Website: home-depot
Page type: customer-info-address
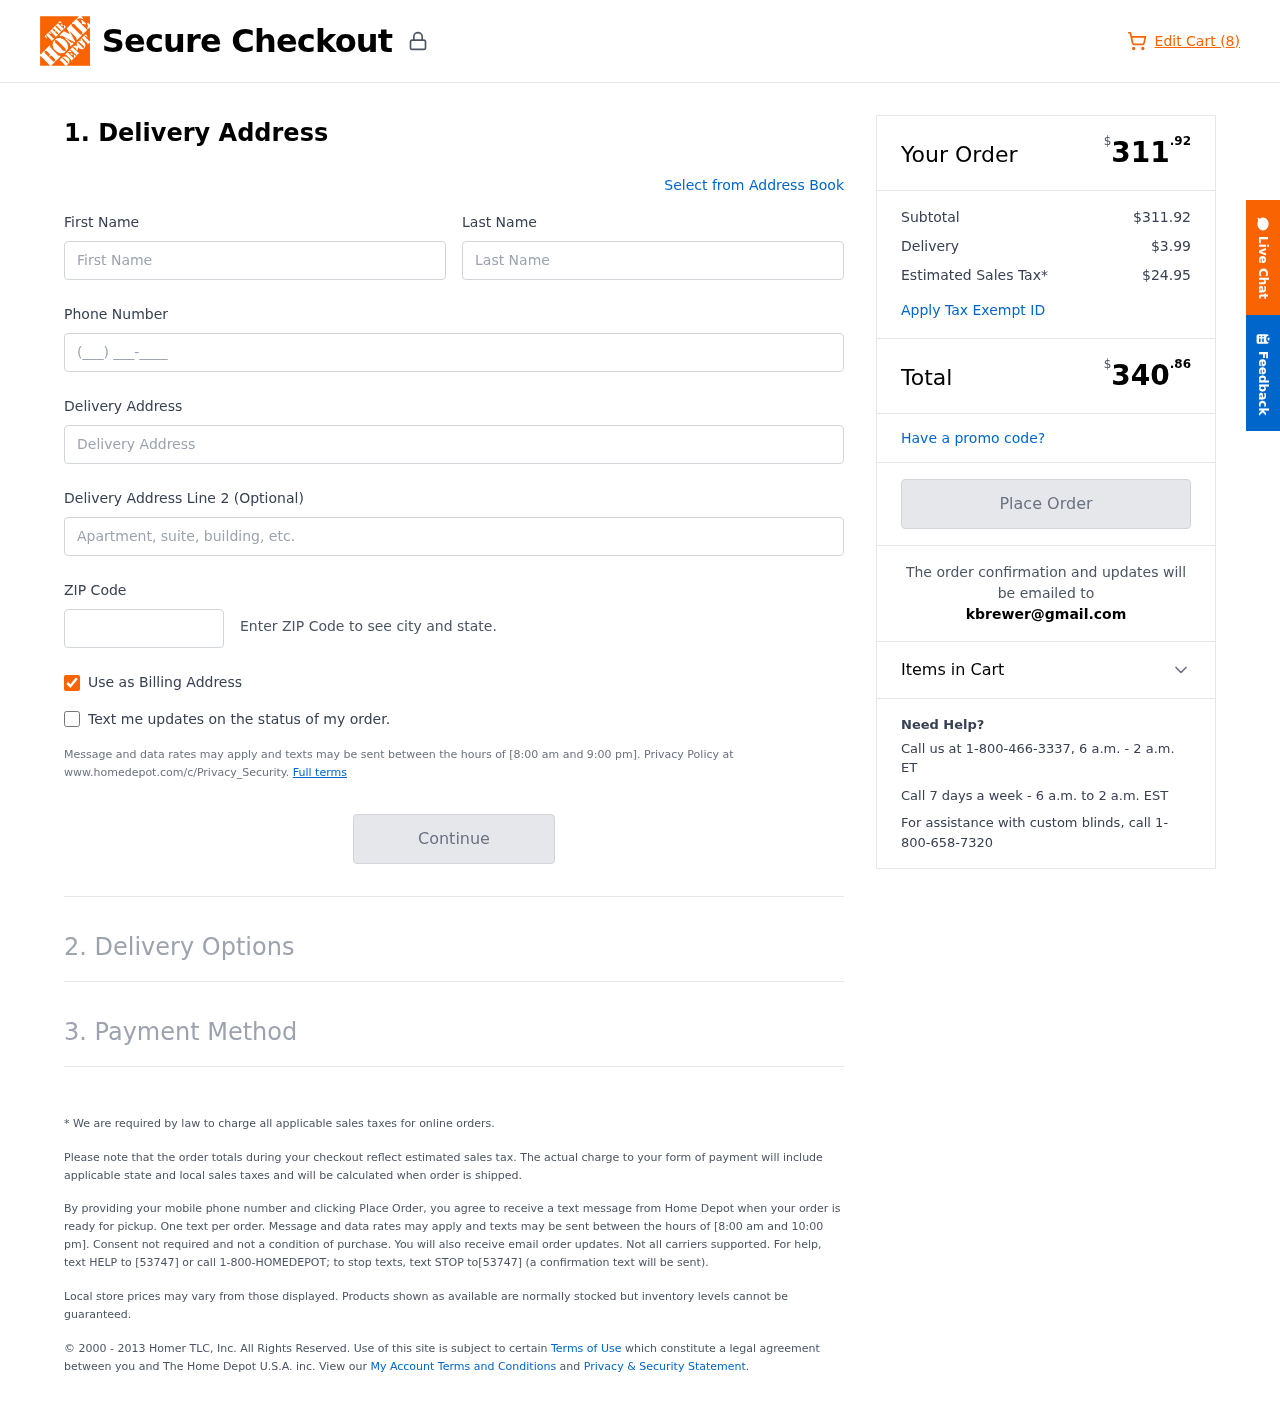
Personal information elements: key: PII_EMAIL
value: kbrewer@gmail.com
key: PII_FIRSTNAME
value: Katherine
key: PII_LASTNAME
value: Brewer
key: PII_PHONE
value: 3215965866
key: PII_POSTCODE
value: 40927
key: PII_STREET
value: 4985 Christine Views
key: PII_STREET2
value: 7211 Anderson Crossroad Apt. 239
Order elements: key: ORDER_NUM_ITEMS
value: Edit Cart (8)
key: ORDER_SUBTOTAL_HEADER
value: $311.92
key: ORDER_SUBTOTAL
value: $311.92
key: ORDER_SHIPPING_COST
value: $3.99
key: ORDER_TAX
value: $24.95
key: ORDER_TOTAL2
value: $340.86